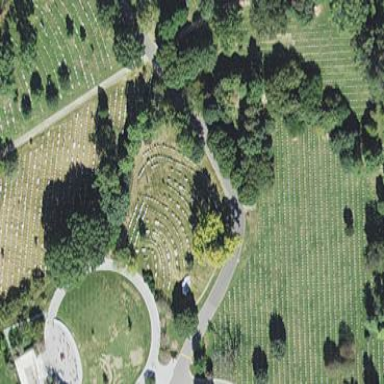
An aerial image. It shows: Sector in the cemetery.